Interaction volume radius: 5 \u00c5
Interaction volume height: 10 \u00c5
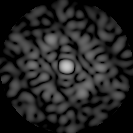
Disorder parameter: 0.6967